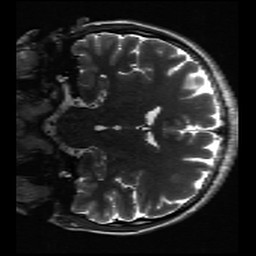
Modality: inplaneT2
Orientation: coronal